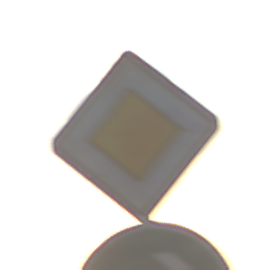
Verkehrszeichen: Vorfahrtsstrasse
Zusatzzeichen unten: VorgeschriebeneFahrtrichtungRechts
Umgebung: Outdoor, Nature
Tageszeit: SunriseSunset
Wetter: PartlyCloudy
Licht: Natural
Jahreszeit: NotSpecified
Kontrast: HighContrast